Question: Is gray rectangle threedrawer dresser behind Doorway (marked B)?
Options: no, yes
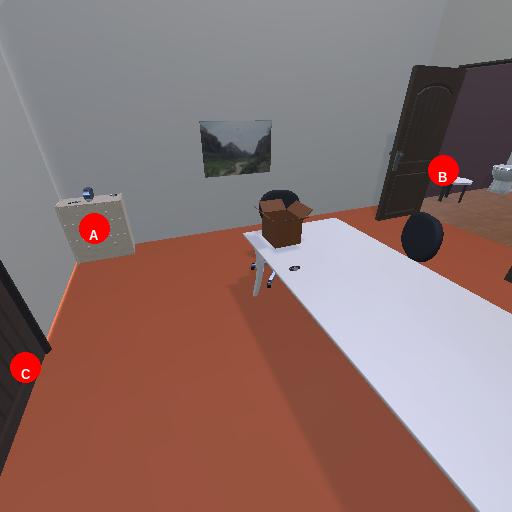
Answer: no